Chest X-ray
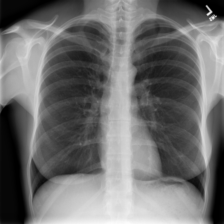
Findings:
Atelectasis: negative
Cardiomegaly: negative
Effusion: negative
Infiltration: negative
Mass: negative
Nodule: negative
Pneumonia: negative
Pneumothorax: negative
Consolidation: negative
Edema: negative
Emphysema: negative
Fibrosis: negative
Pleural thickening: negative
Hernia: negative